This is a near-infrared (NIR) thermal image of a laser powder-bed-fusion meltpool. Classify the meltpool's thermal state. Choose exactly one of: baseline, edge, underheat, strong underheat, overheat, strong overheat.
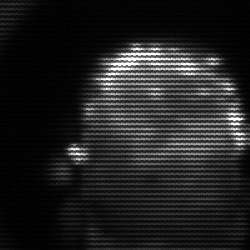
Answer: baseline